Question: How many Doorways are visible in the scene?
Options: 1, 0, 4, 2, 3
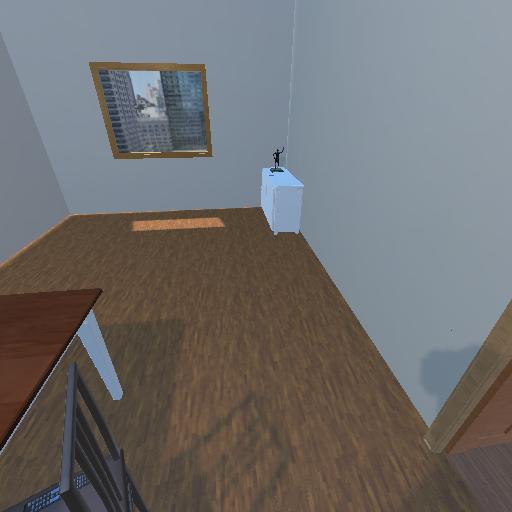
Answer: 1